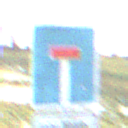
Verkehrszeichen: Sackgasse
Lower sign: HinweisGeaenderteVorfahrtVerkehrsfuehrungVerkehrsregelung3
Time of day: MorningAfternoon
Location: Outdoor (Nature)
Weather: Clear
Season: Winter
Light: Natural